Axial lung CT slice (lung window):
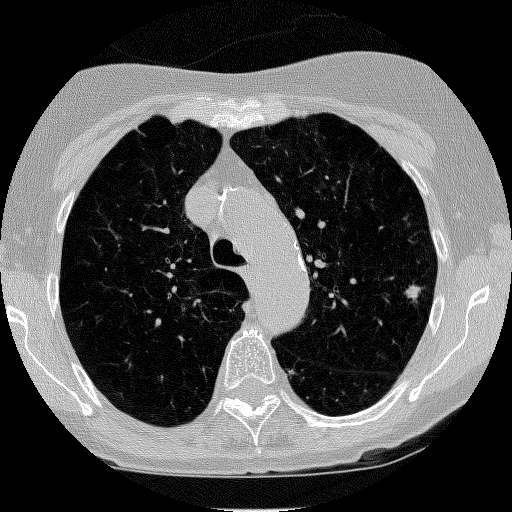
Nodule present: yes
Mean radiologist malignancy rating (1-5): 4.5